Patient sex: M
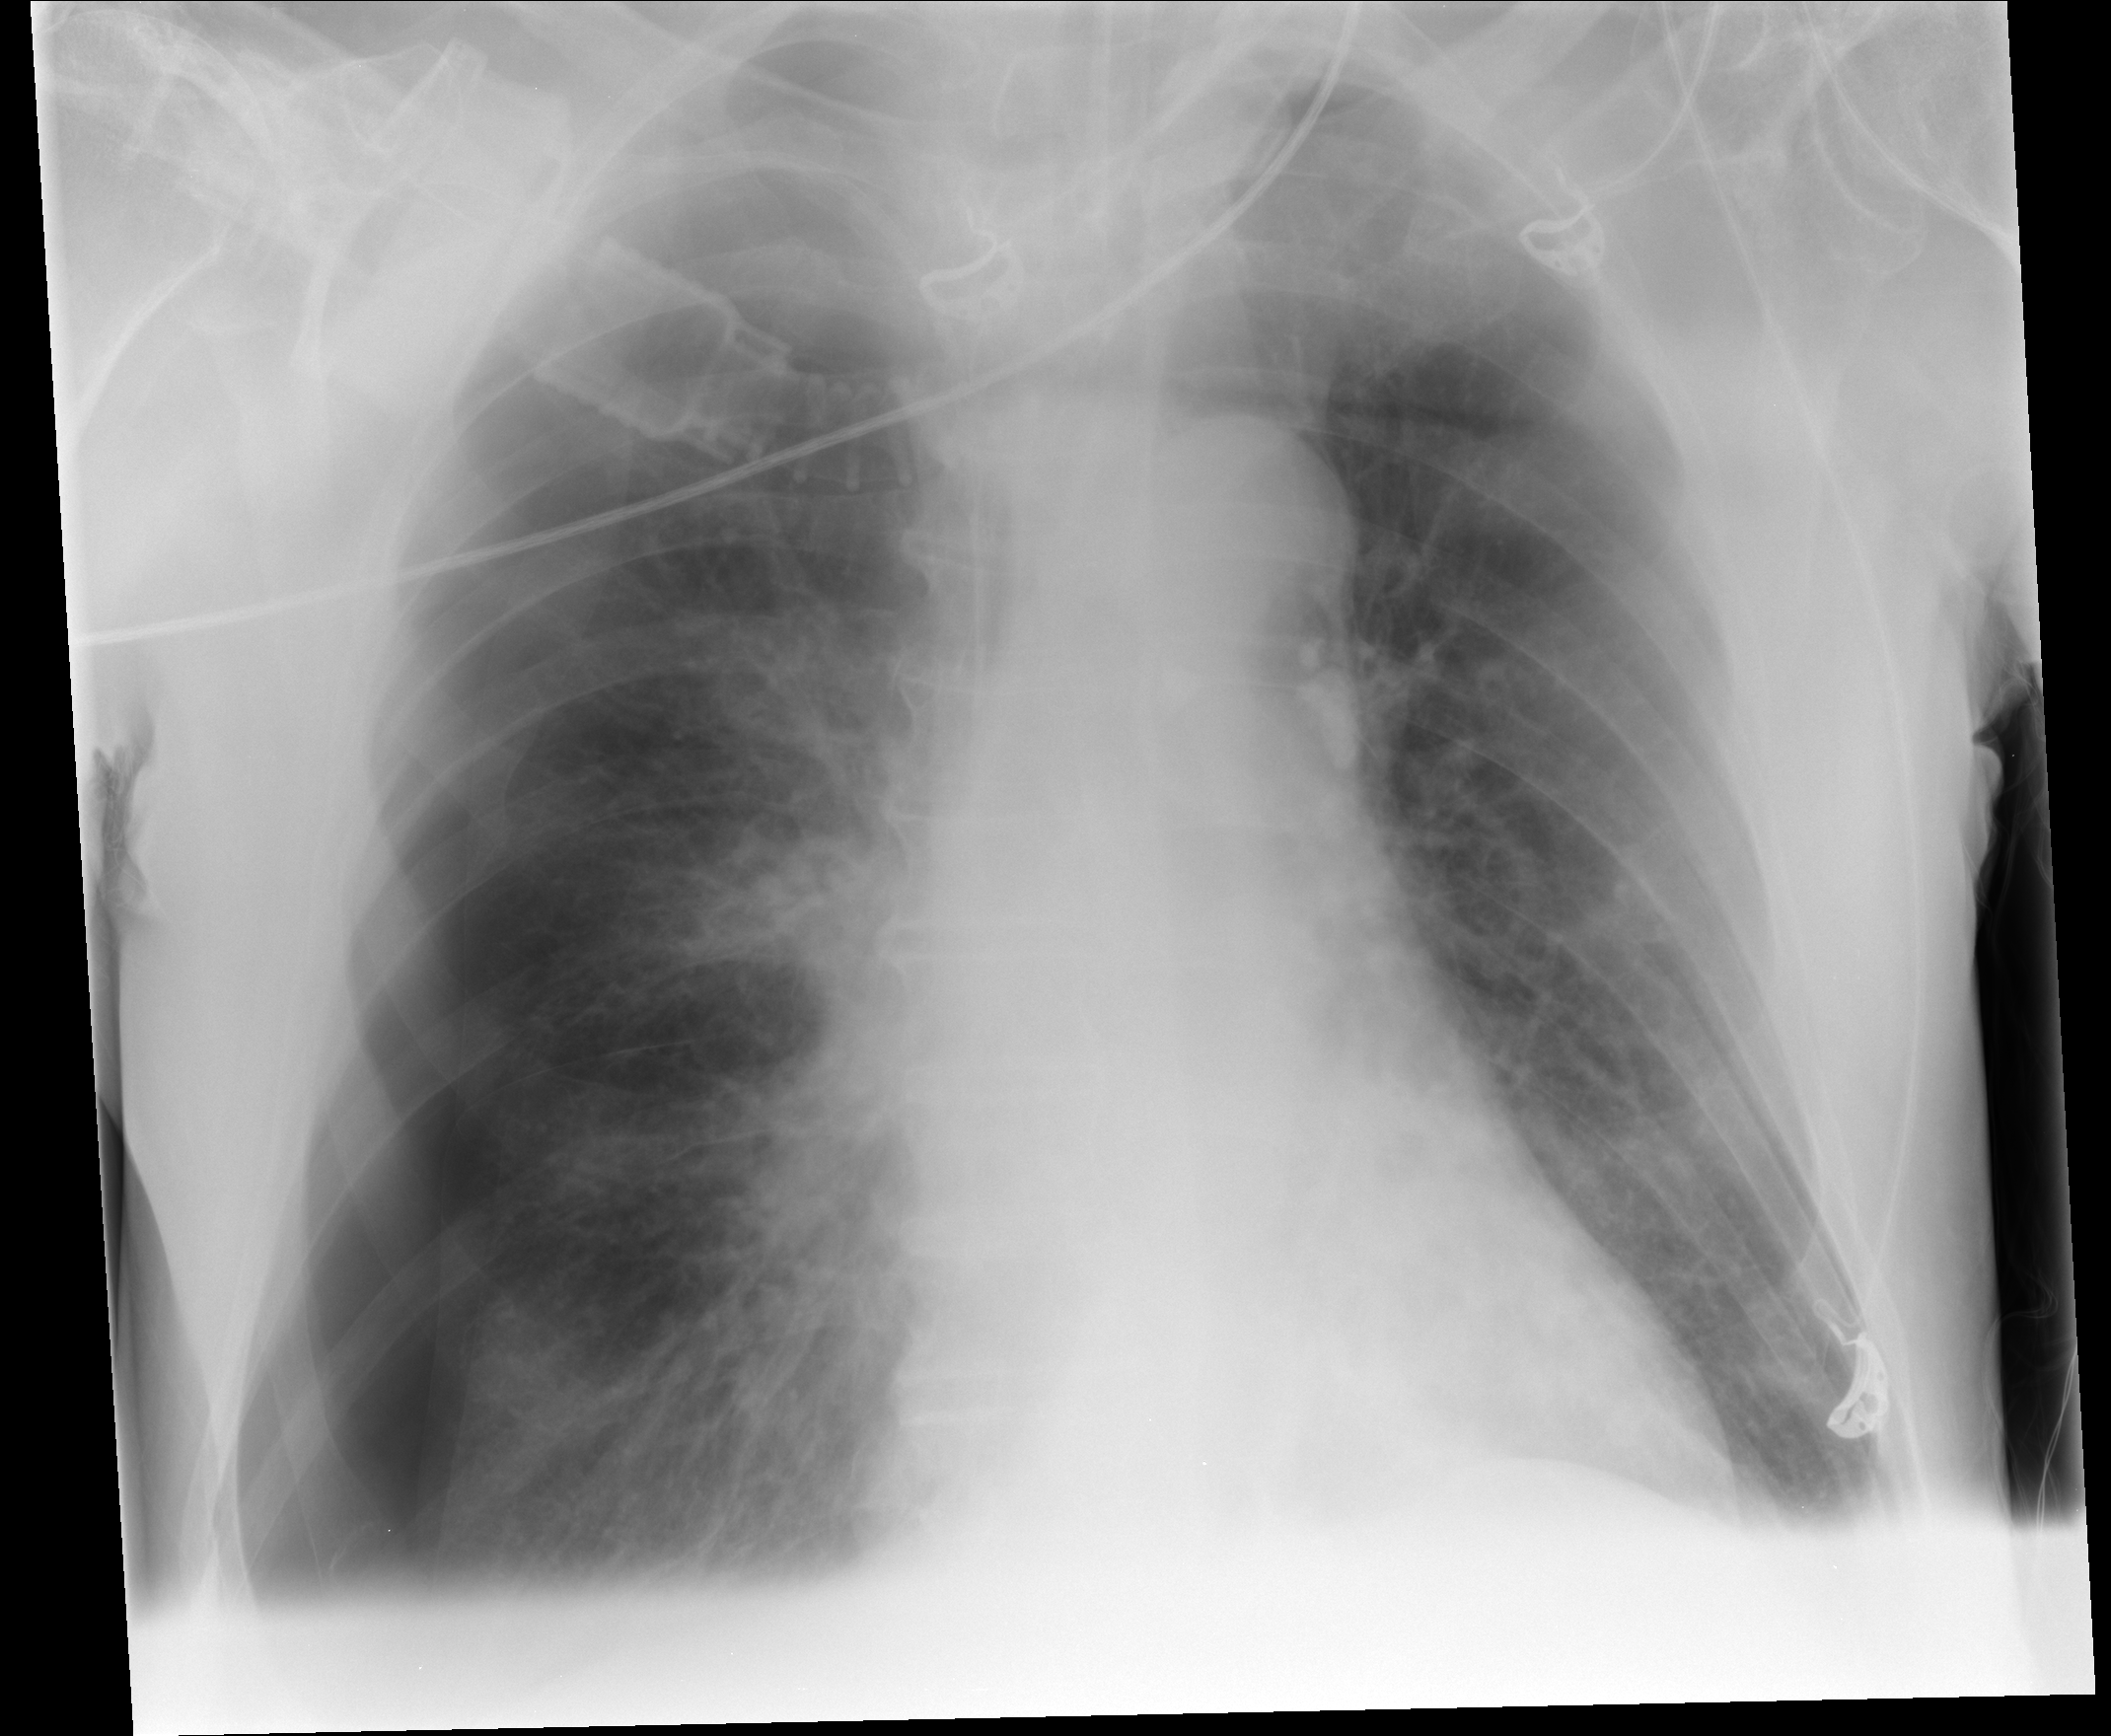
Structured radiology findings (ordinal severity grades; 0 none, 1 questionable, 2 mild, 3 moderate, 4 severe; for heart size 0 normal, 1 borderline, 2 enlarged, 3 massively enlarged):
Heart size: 0
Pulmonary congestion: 0
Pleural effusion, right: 0
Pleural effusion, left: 0
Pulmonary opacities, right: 1
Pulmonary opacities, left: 0
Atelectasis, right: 2
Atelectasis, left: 0